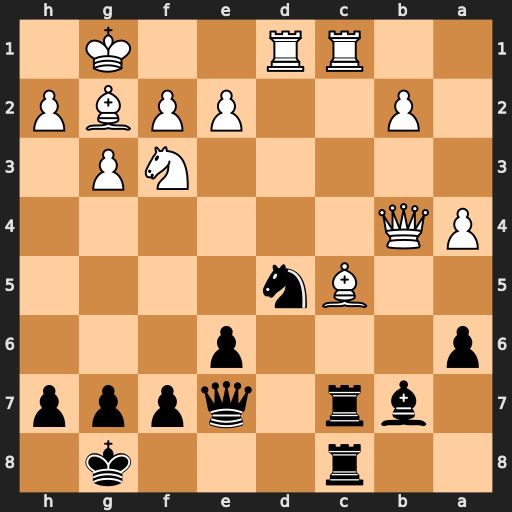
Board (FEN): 2r3k1/1br1qppp/p3p3/2Bn4/PQ6/5NP1/1P2PPBP/2RR2K1
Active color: b
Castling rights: -
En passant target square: -
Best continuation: Nxb4 Bxe7 Rxc1